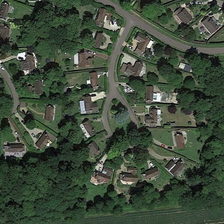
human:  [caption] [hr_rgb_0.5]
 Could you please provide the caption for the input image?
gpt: some buildings and many green trees are in a medium residential area .

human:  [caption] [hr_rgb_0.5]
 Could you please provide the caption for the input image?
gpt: some buildings and many green trees are in a medium residential area .

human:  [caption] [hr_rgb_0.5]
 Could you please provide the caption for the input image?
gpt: some buildings and many green trees are in a medium residential area .

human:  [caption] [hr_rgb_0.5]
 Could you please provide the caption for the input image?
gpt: some buildings and many green trees are in a medium residential area .

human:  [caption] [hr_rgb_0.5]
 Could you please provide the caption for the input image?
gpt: some buildings and many green trees are in a medium residential area .